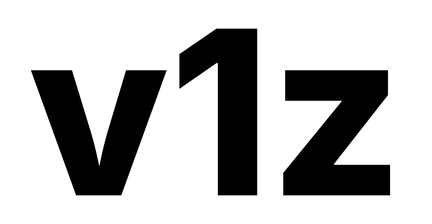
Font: Inter_ExtraBold